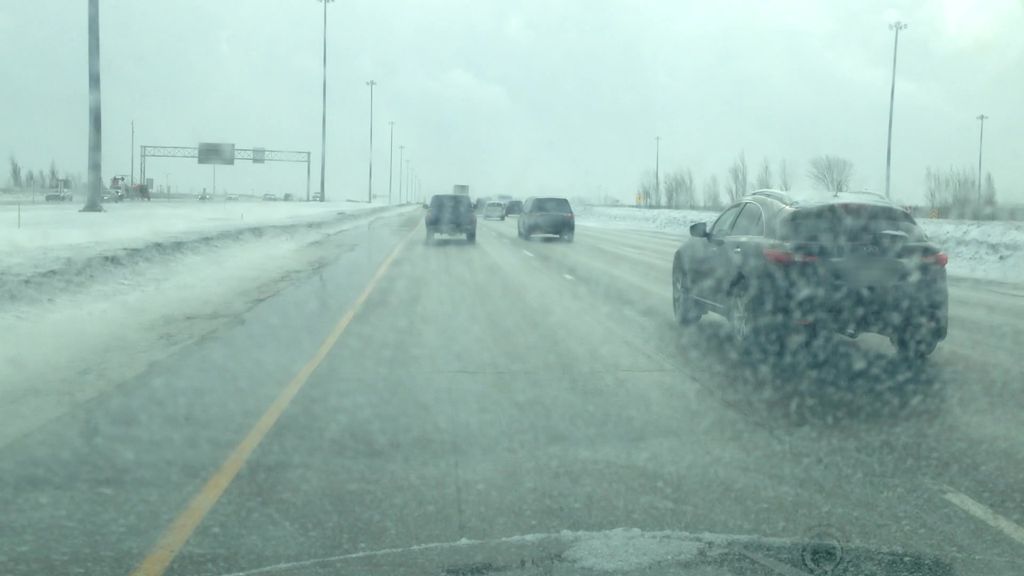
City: montreal